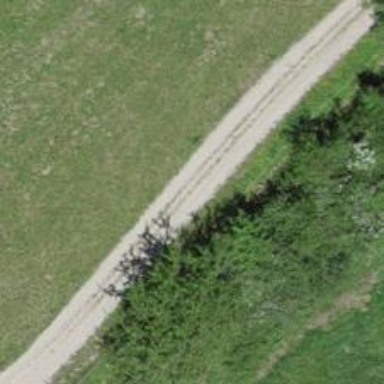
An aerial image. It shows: Unpaved track road.